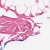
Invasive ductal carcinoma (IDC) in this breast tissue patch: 0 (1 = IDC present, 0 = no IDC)